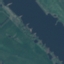
Land use / land cover: River